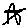
Label: star